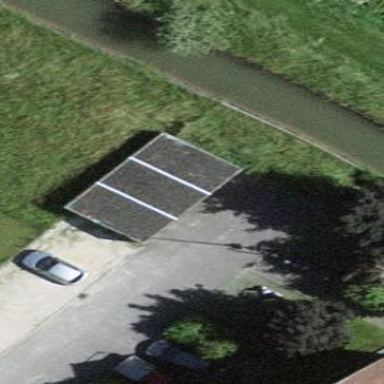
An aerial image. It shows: Garage.